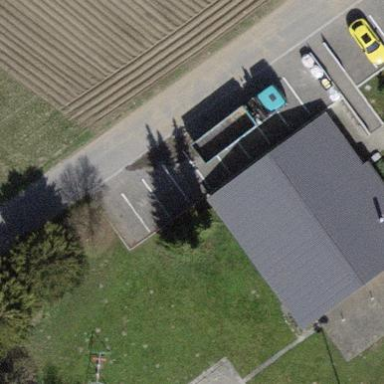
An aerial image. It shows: Parking area.